Field crop: maize
Growth stage: 2
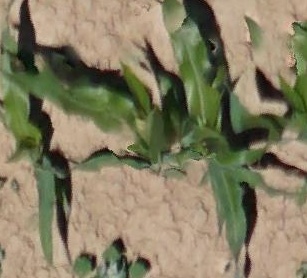
Species: maize